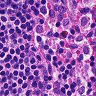
Metastatic tissue present: no